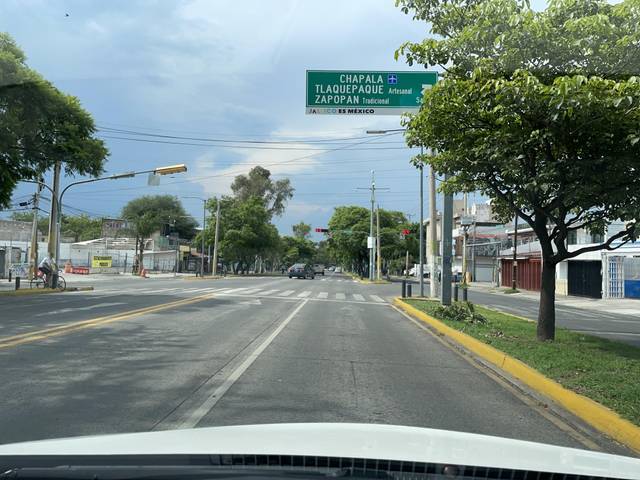
Region: Mexico
Coordinates: 20.702, -103.347